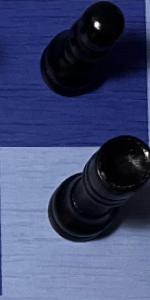
Label: Rook_Black